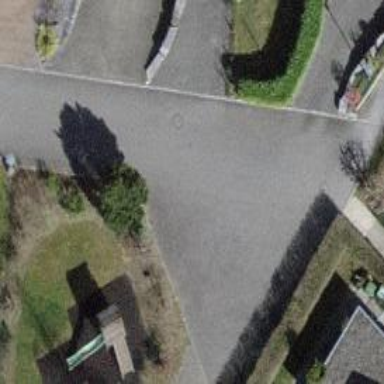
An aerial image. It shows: Turning circle on the road.